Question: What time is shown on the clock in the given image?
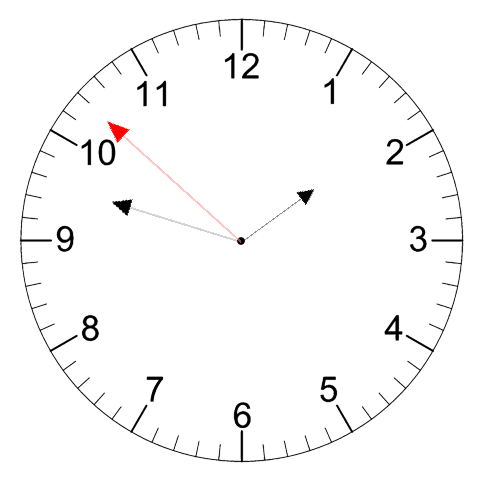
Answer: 01:47:52